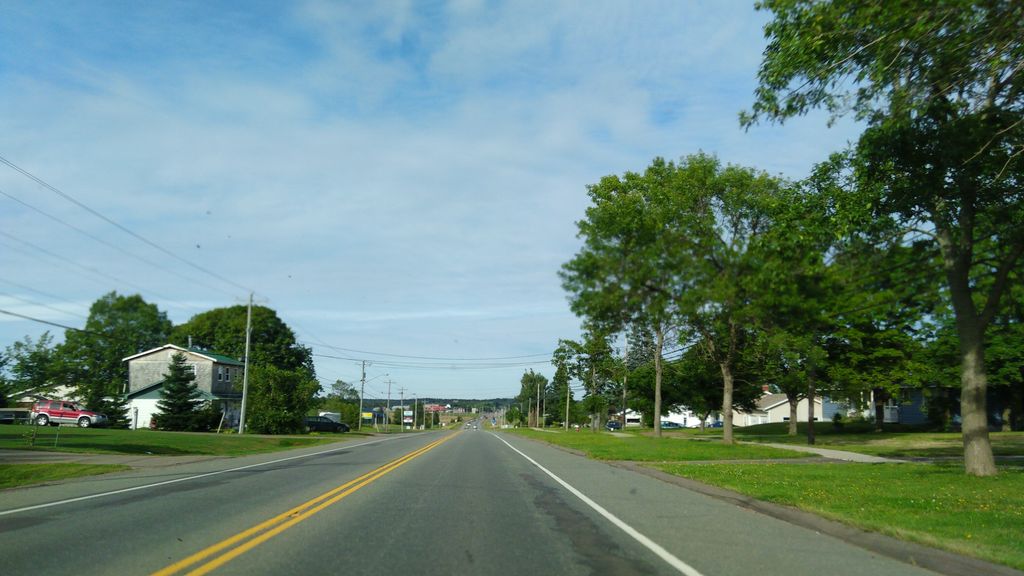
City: charlottetown